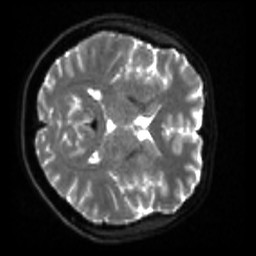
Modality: sbref
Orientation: axial
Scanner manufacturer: siemens
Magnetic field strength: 3 T
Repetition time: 4 s
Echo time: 0.0594 s